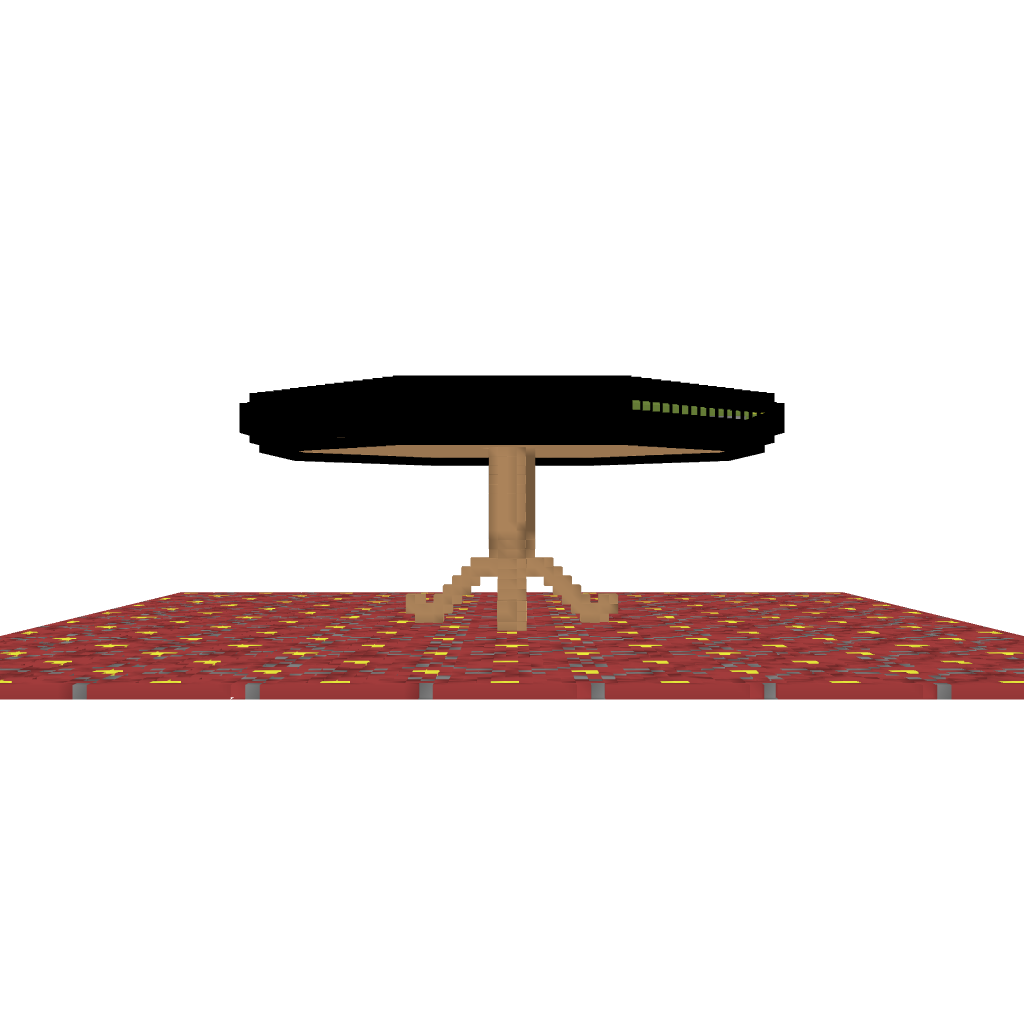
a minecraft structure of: Poker Table bad low quality